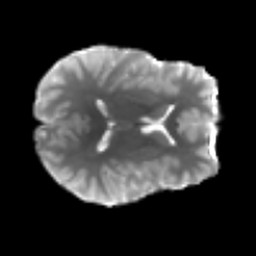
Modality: T2w
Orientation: axial
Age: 21
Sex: female
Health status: ill
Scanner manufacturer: siemens
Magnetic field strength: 3 T
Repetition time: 6.5 s
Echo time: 0.062 s